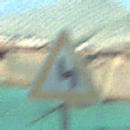
Verkehrszeichen: DoppelkurveZunaechstLinks
Umgebung: Roofed, Special
Tageszeit: MorningAfternoon
Wetter: PartlyCloudy
Licht: Natural
Jahreszeit: NotSpecified
Kontrast: MediumContrast